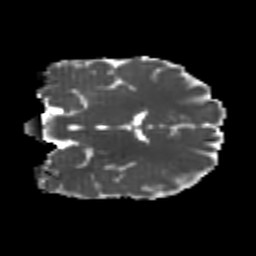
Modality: MD
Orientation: coronal
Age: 21
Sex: male
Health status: healthy
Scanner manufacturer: philips
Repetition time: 7.386 s
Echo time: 0.08599 s